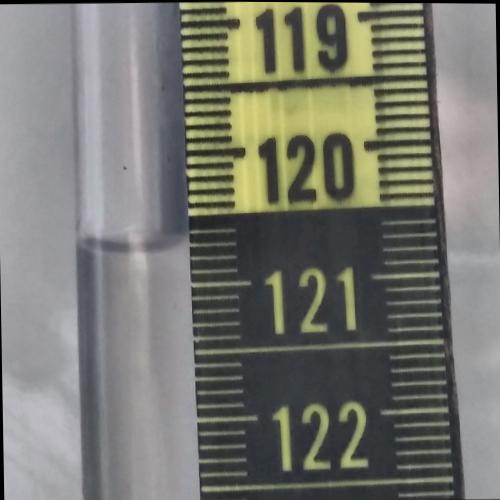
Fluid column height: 120.7 cm